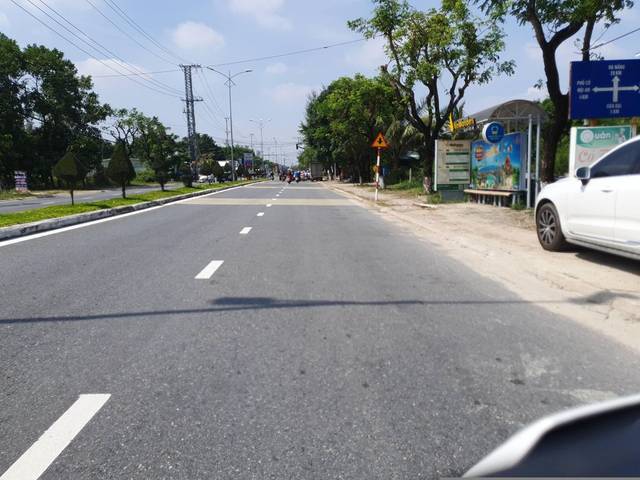
Region: Vietnam
Coordinates: 15.91, 108.341